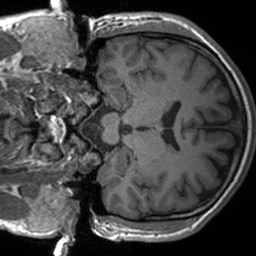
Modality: T1w
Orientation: coronal
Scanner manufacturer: siemens
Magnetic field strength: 3 T
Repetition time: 1.54 s
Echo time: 0.00234 s